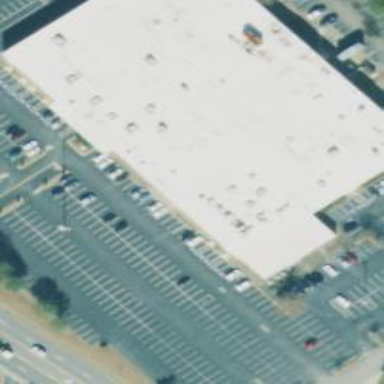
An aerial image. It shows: Commercial building.